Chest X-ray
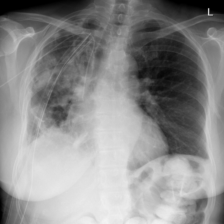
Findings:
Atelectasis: negative
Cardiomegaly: negative
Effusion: positive
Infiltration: negative
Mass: negative
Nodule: positive
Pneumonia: negative
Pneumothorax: positive
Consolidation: negative
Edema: negative
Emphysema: negative
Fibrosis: negative
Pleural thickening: positive
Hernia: negative